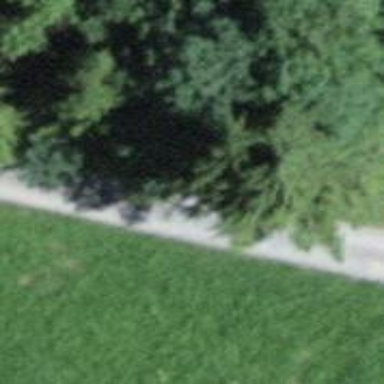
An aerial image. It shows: Well-maintained track road of grade 1.